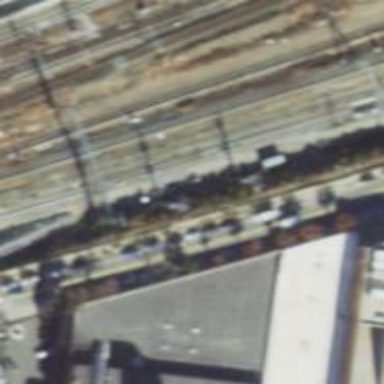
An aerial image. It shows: Yard meant for services.